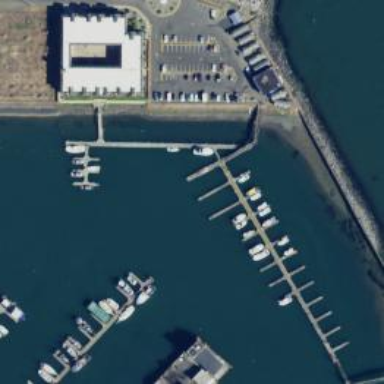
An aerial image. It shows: Man-made pier.